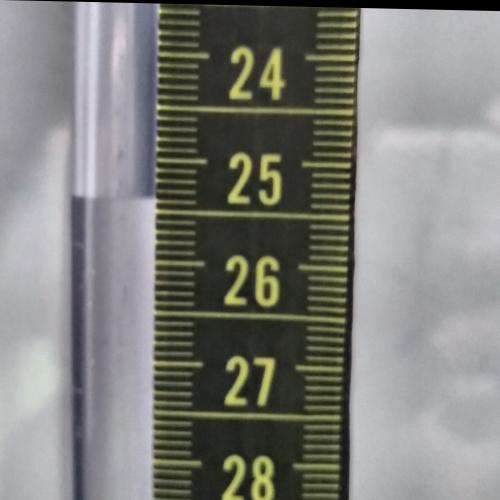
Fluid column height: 25.4 cm